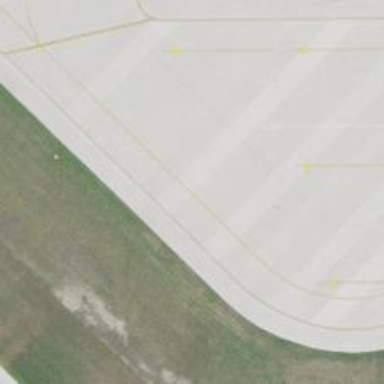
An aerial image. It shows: Image of taxiway at airport.